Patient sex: F
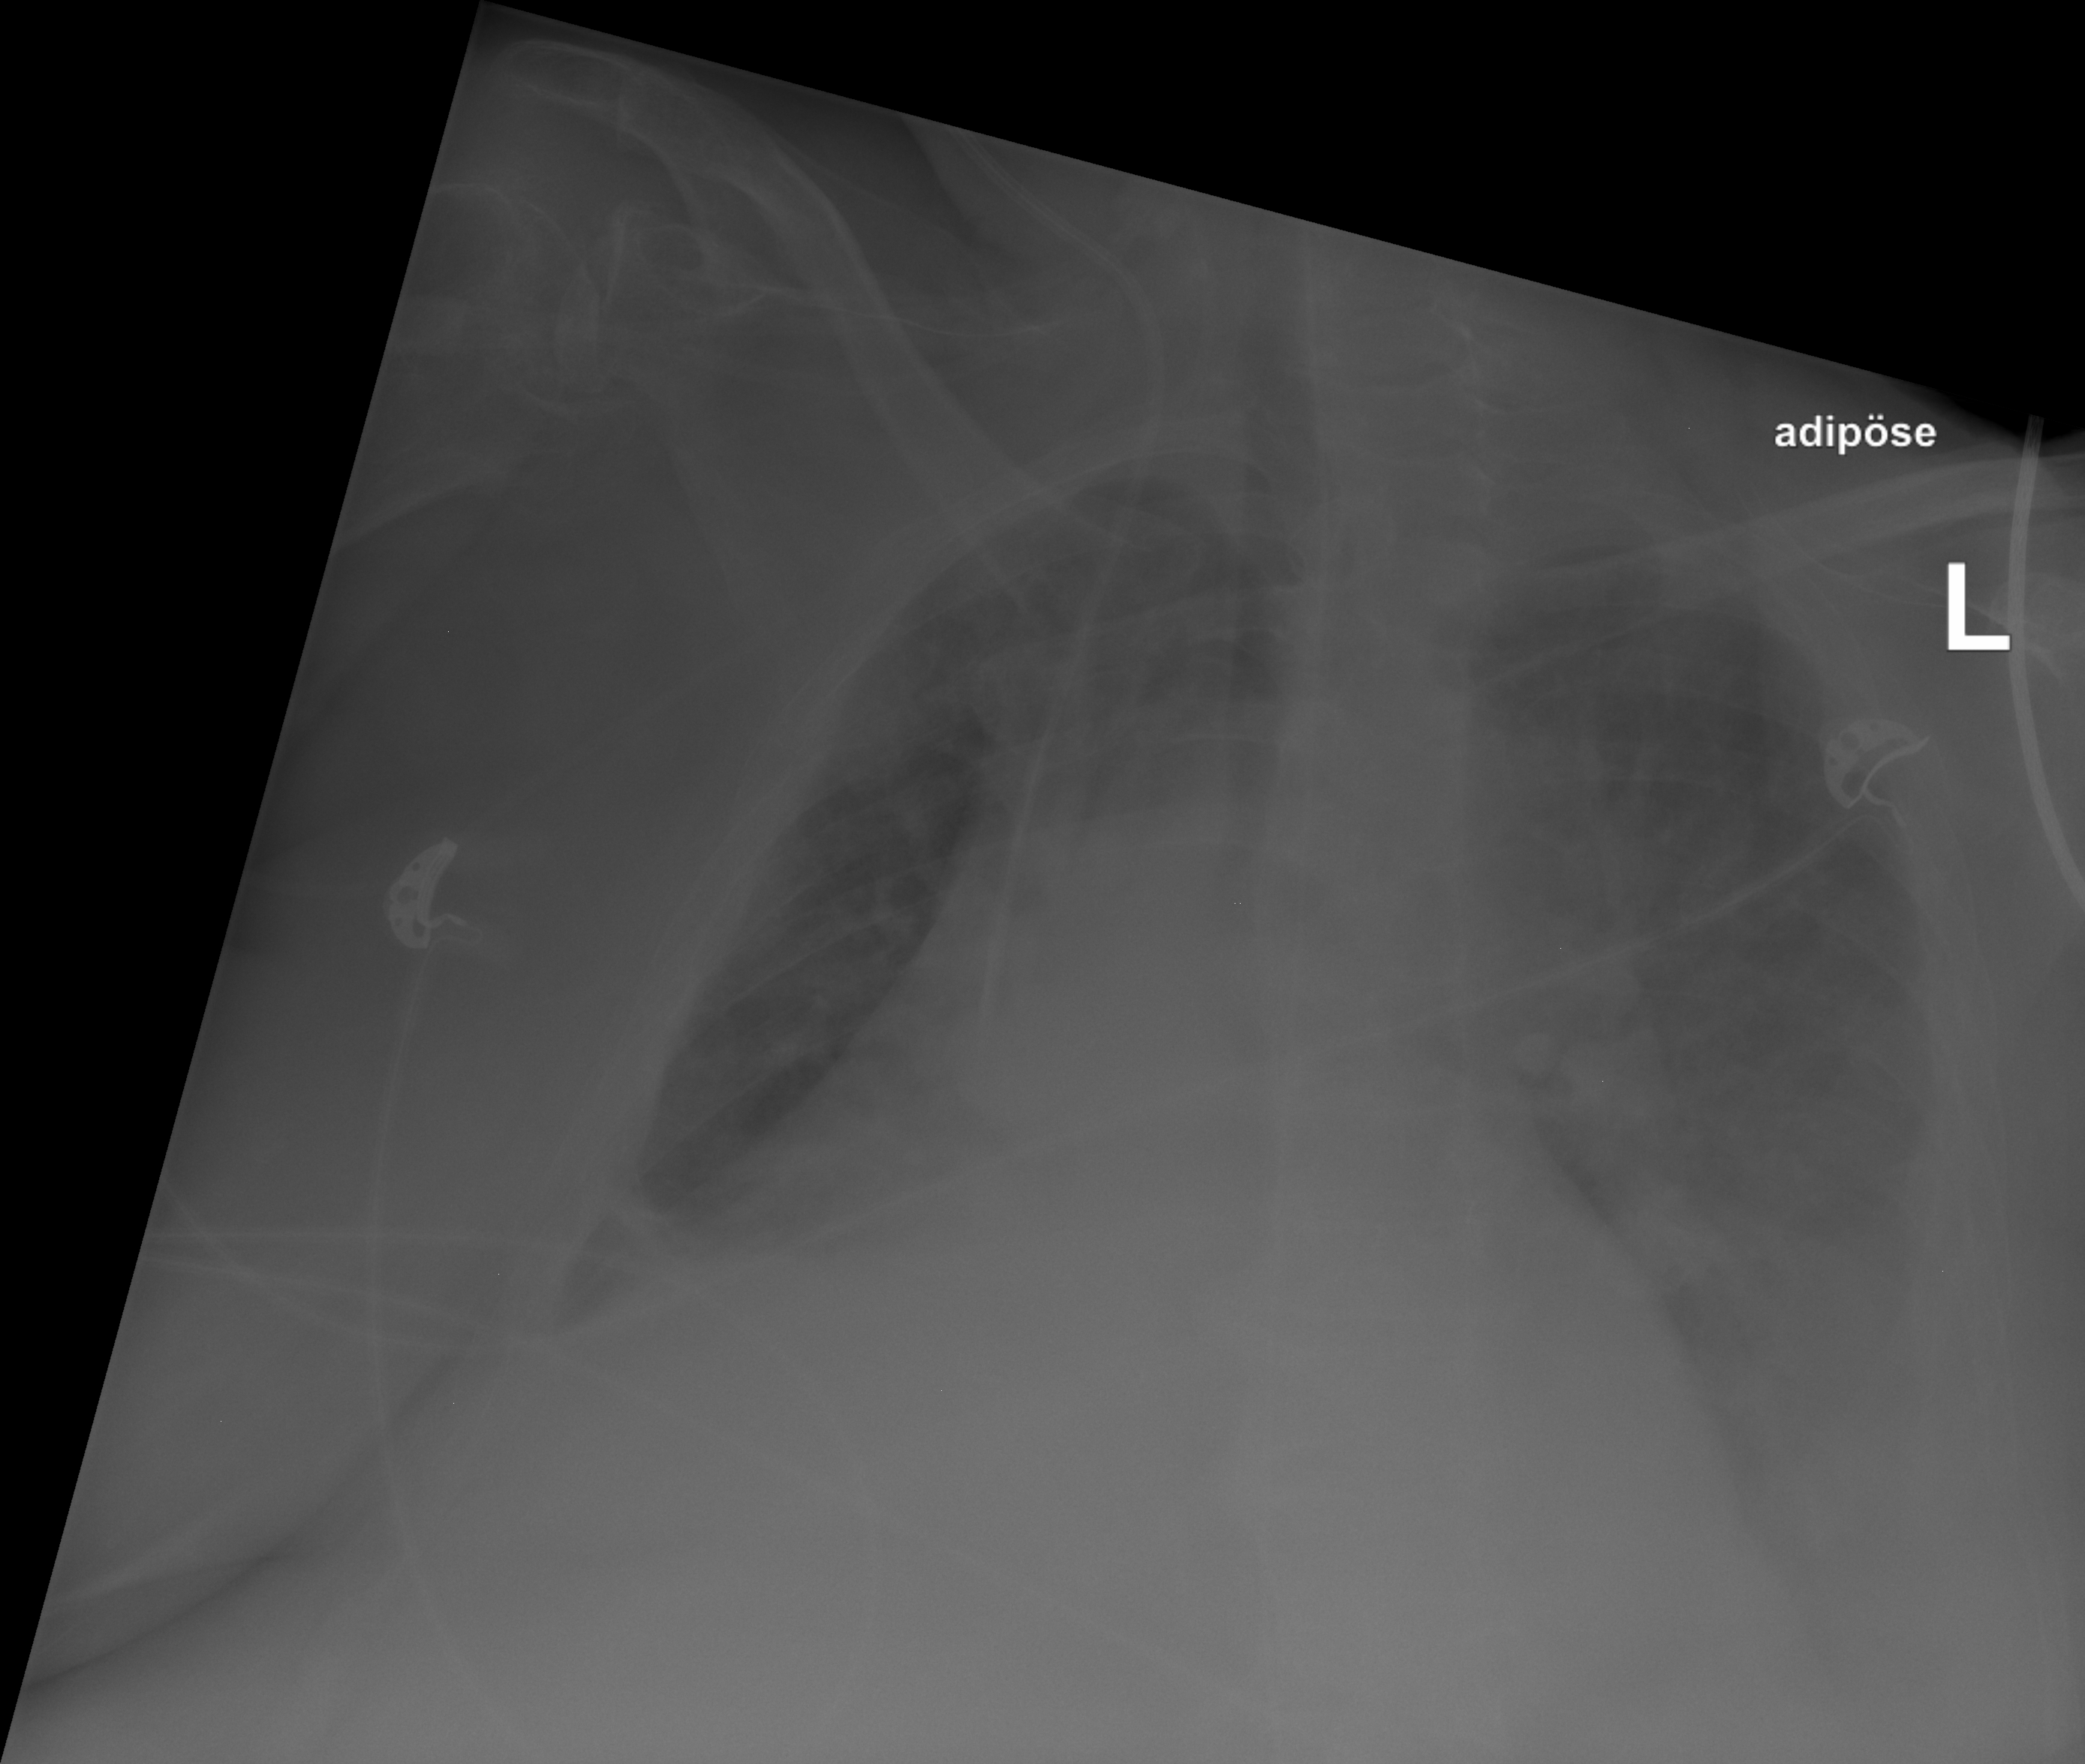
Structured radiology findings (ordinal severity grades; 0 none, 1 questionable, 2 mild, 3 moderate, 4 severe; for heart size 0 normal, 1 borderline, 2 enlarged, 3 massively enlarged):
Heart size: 2
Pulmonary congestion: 2
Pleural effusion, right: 2
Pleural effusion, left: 3
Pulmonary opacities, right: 0
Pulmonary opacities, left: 2
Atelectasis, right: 2
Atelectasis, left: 2